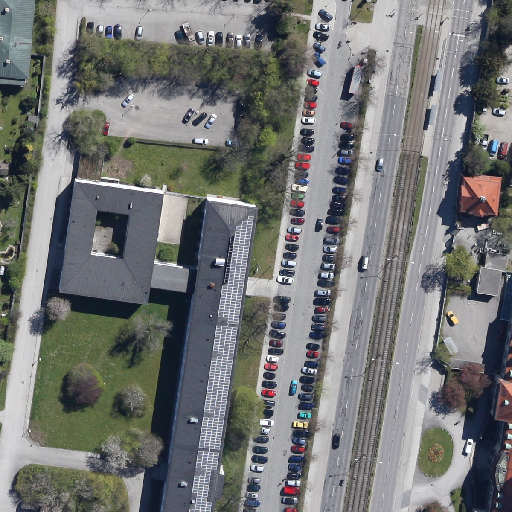
Referring expression: paved road along with tree